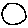
Label: circle